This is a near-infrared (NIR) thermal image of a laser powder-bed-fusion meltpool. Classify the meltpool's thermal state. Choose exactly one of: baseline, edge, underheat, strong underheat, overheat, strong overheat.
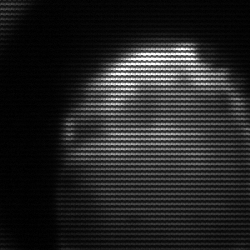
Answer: edge